Question: See the picture below:

I want to stylize the red box-shadow and for example change the color of it.
When we use a code like this:
'''
<input type="text" name="example" required>
'''
if user click on submit button without completing the required box, it alerts! I wanna change default shadow color.
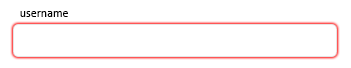
Answer: '''
input:invalid {
box-shadow:0 0 0px #f00;
}
'''
will override the shadow.
Note, however, that styles entered here will style any required boxes before the form has been submitted. As such, I suspect you may need to run a javascript on submit which adds a class to the form, so that the styles only appear post-submit. For example, make it so that submitting the form adds a class called "submittedform" to the form and then add the styles.
'''
.submittedform input:invalid {
box-shadow:0 0 0px #f00;
}
'''
(There may be a html5 way of doing this, but I don't think there is)